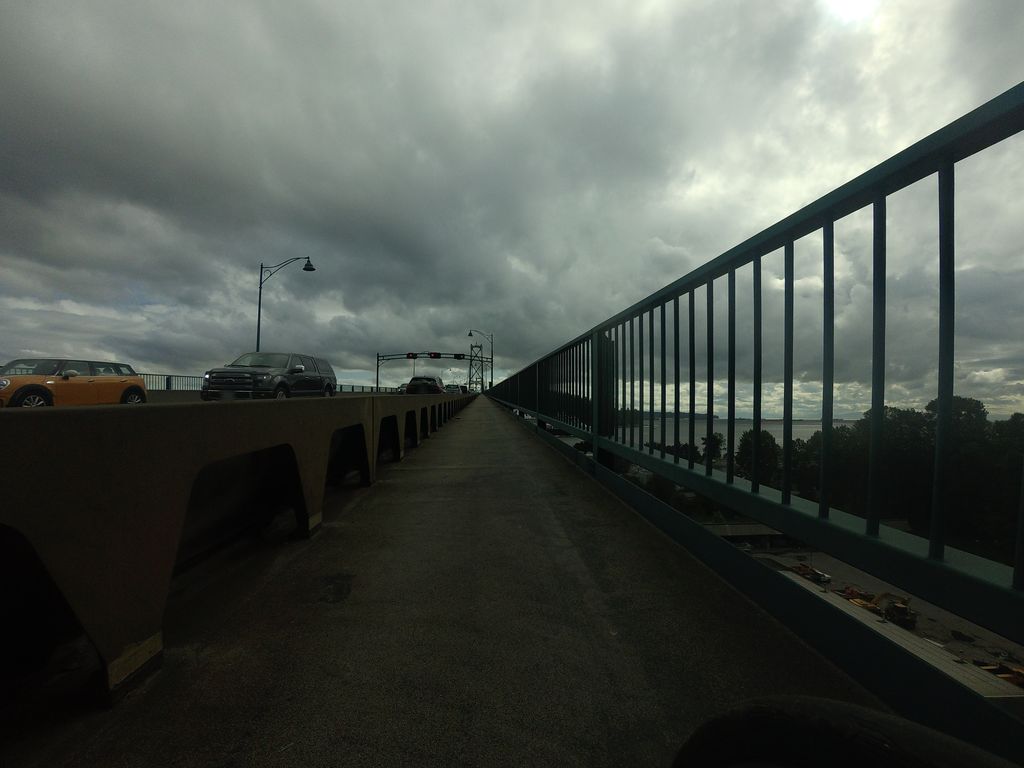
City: vancouver